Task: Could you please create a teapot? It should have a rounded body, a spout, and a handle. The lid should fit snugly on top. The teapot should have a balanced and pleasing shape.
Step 109:
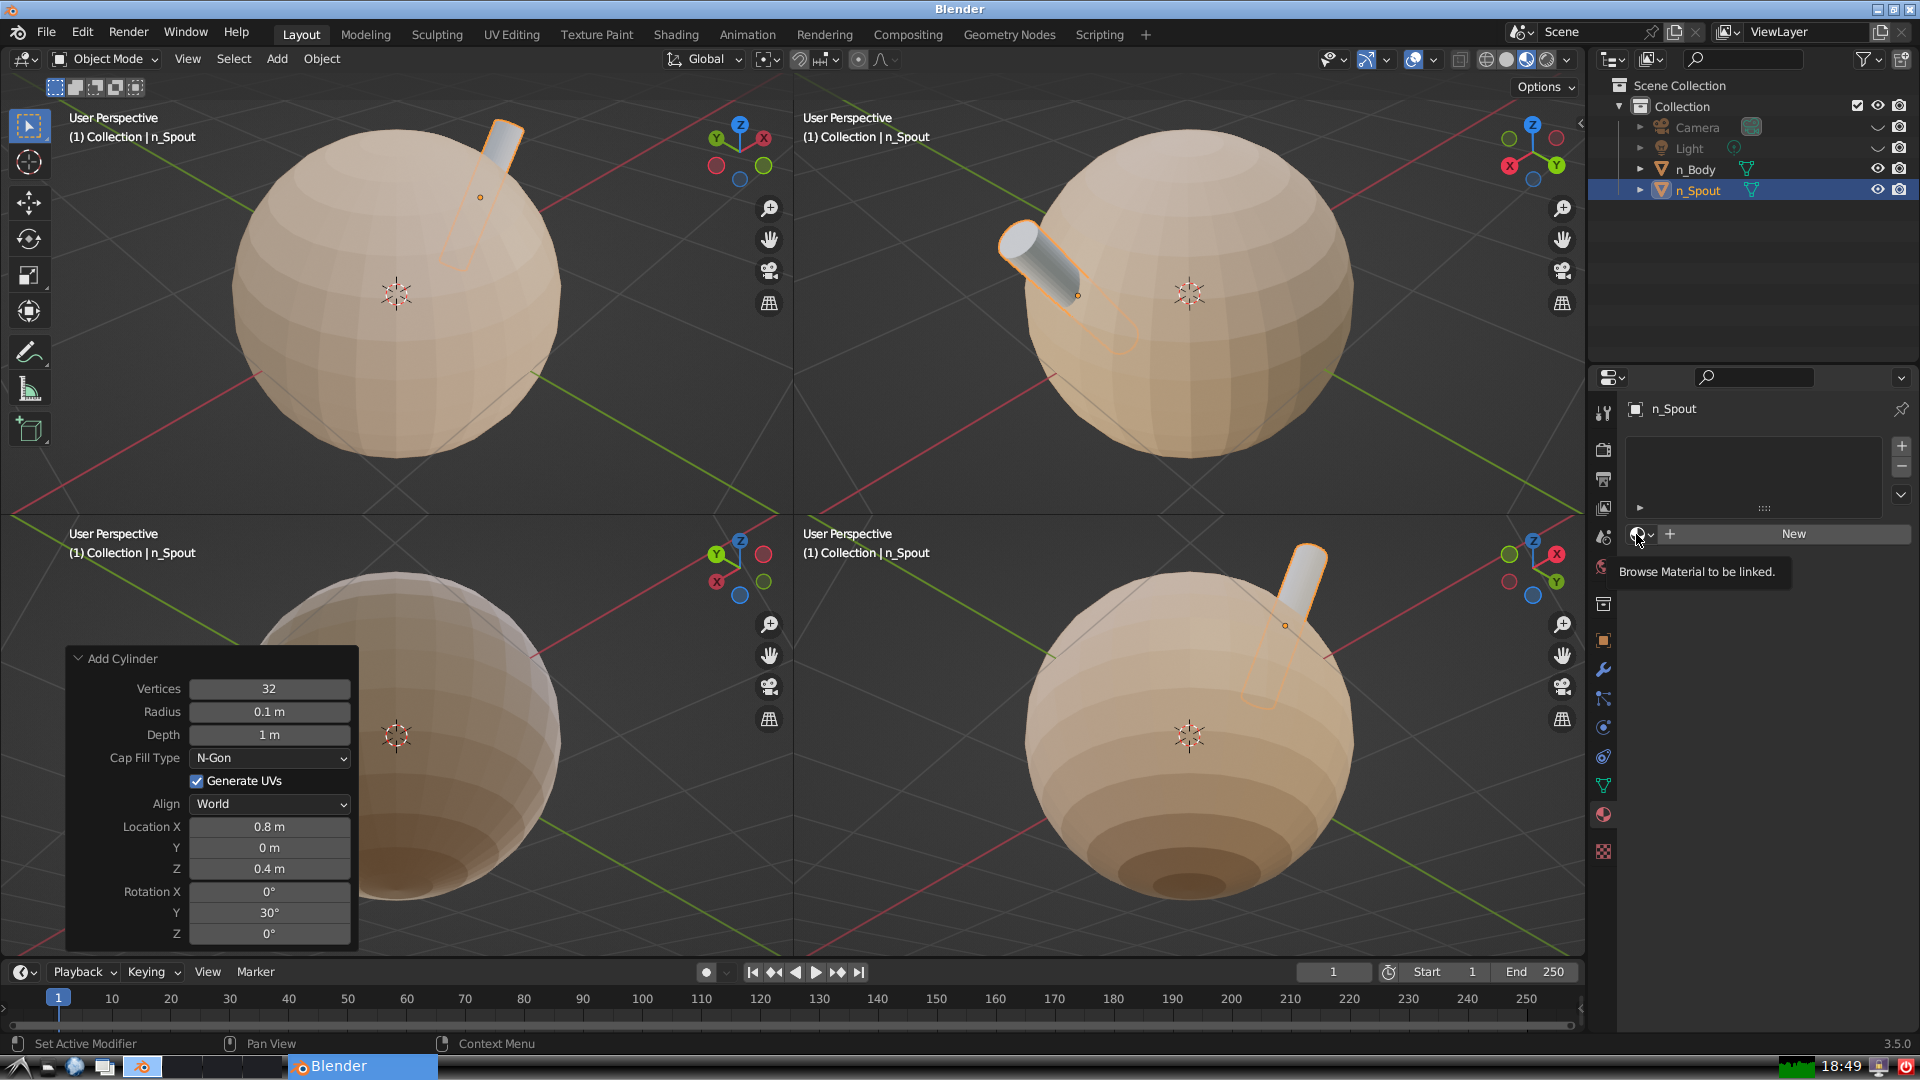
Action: click: no